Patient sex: M
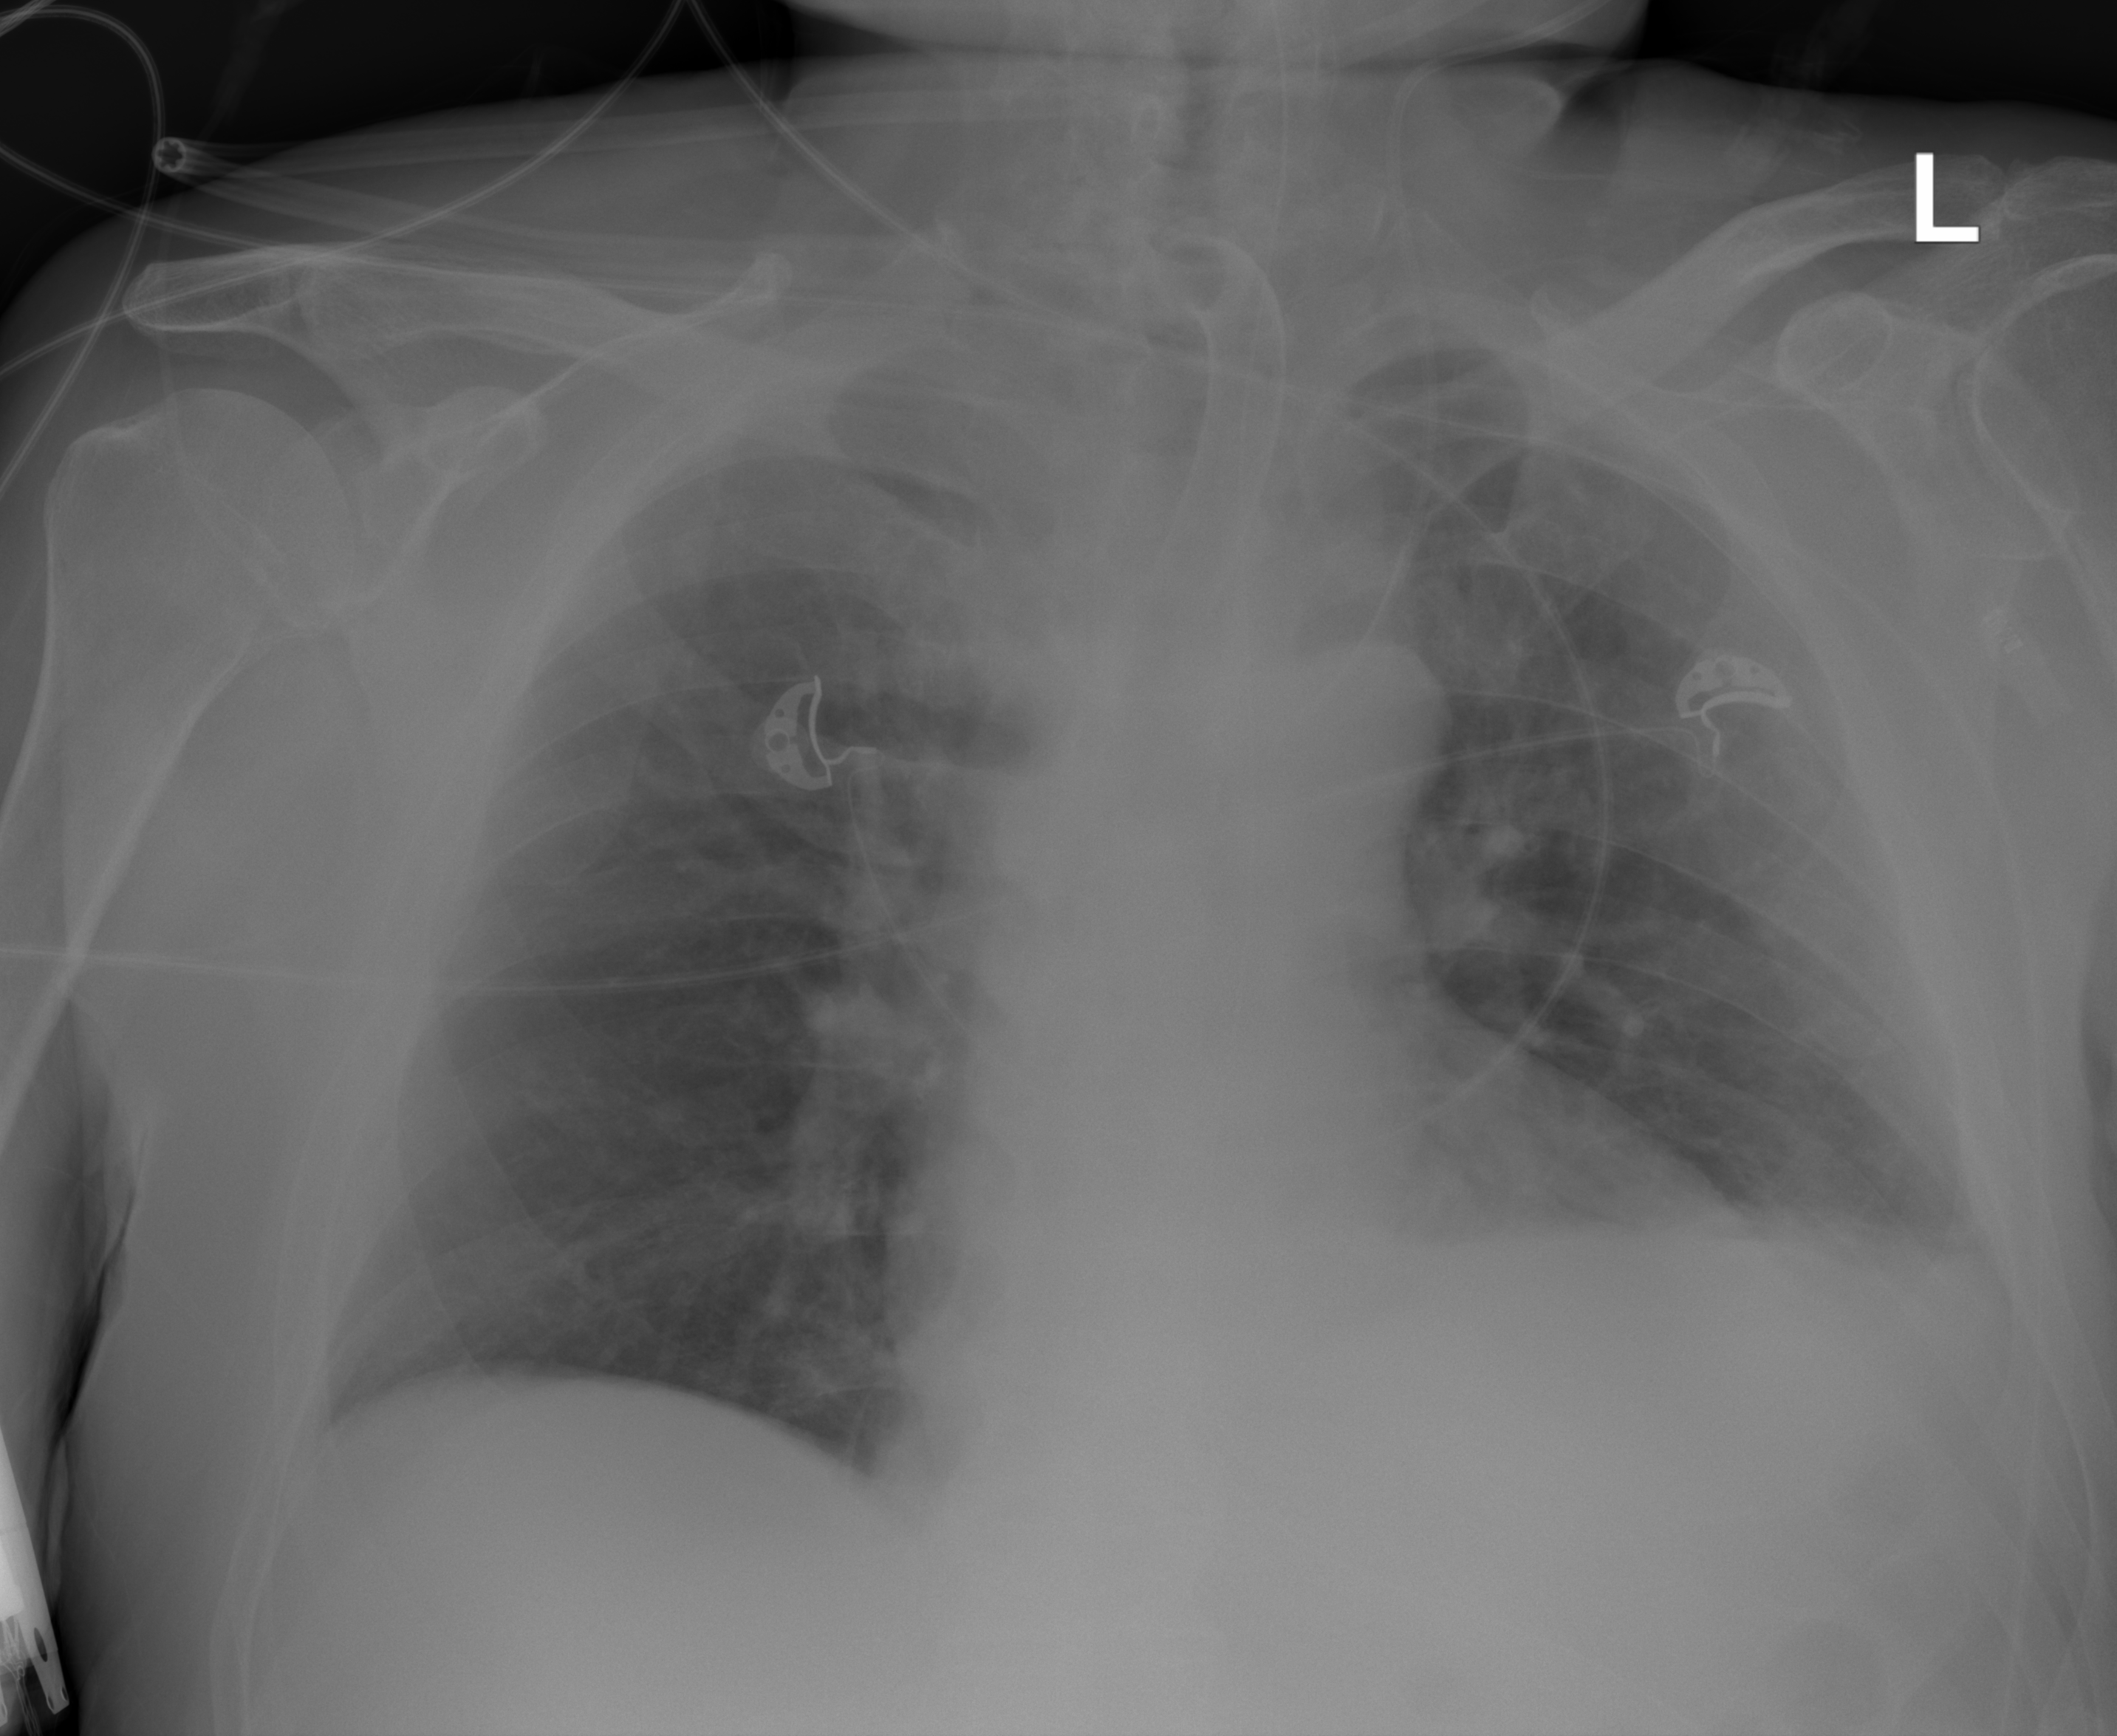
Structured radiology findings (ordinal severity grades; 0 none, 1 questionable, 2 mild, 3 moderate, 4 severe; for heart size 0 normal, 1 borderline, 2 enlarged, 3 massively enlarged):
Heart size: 0
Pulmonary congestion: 0
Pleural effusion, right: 0
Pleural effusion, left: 2
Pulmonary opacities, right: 0
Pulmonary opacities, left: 0
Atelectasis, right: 0
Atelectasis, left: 2